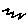
Label: zigzag